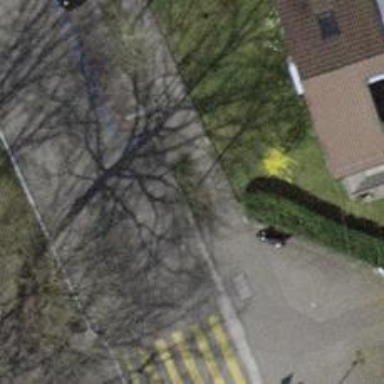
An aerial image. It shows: Avenue of trees.